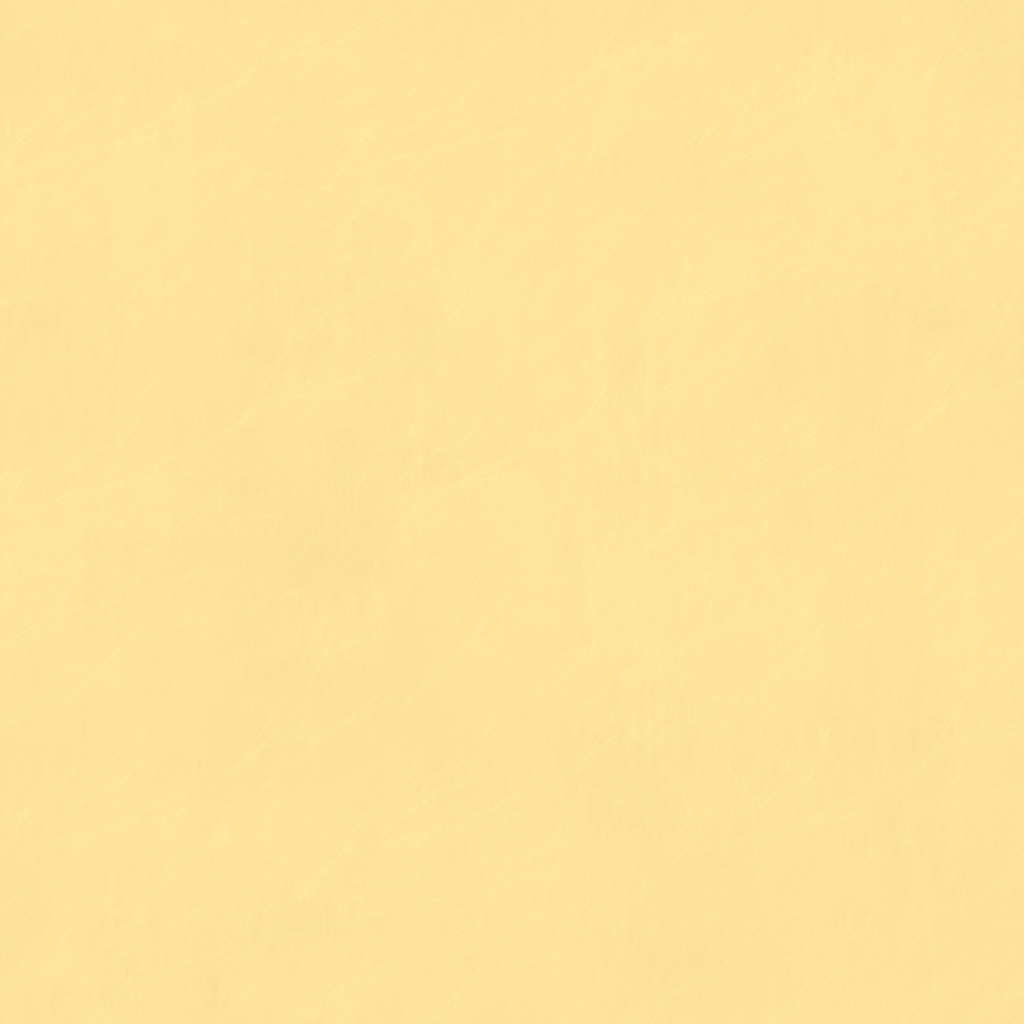
Texture map type: Color